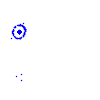
Particle: pion